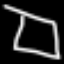
Label: square